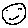
Label: smiley face